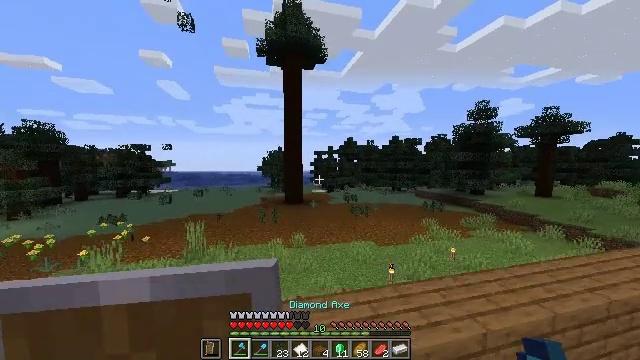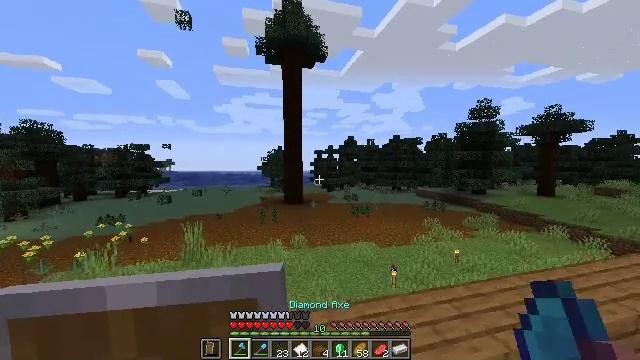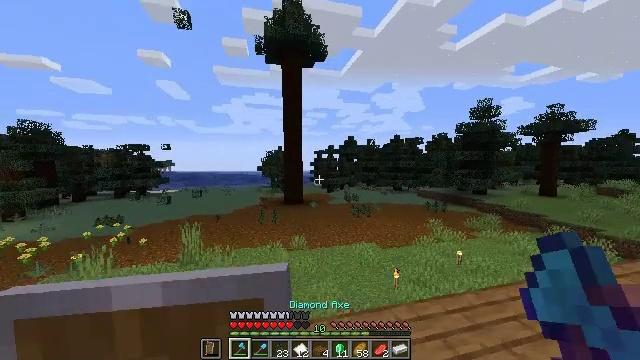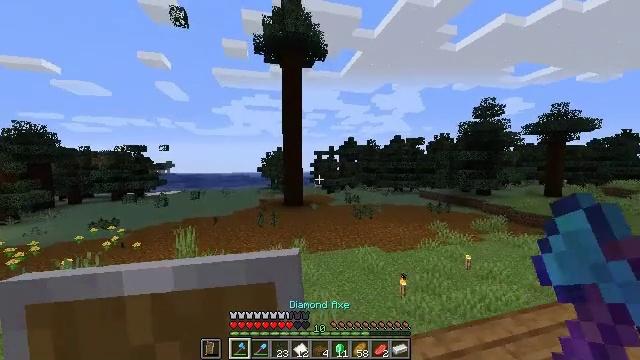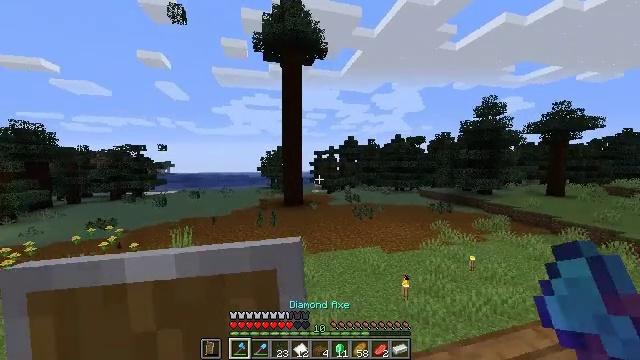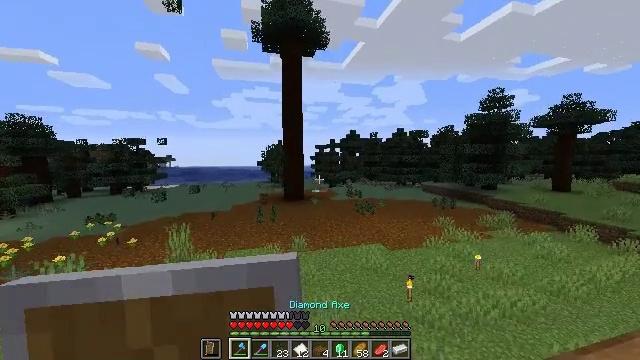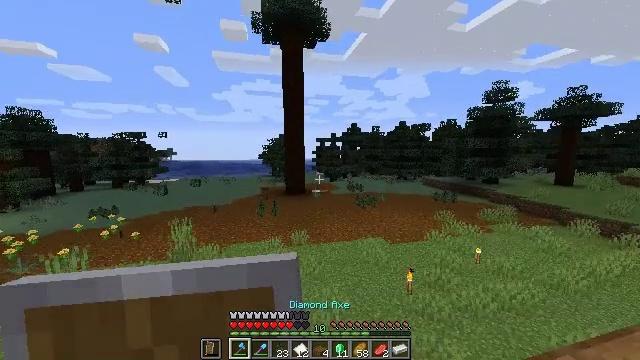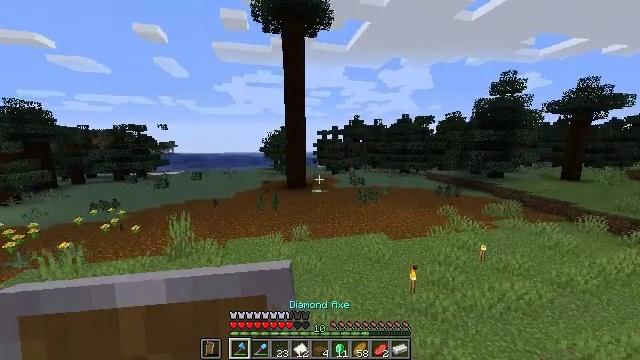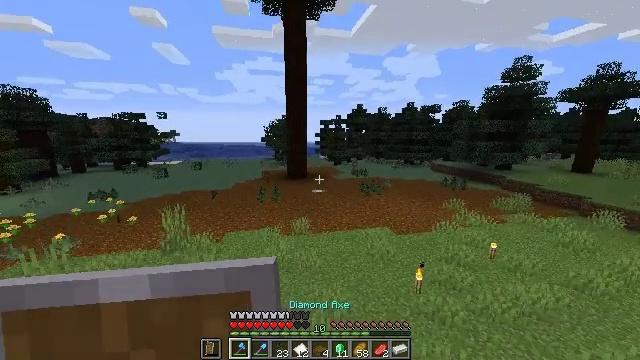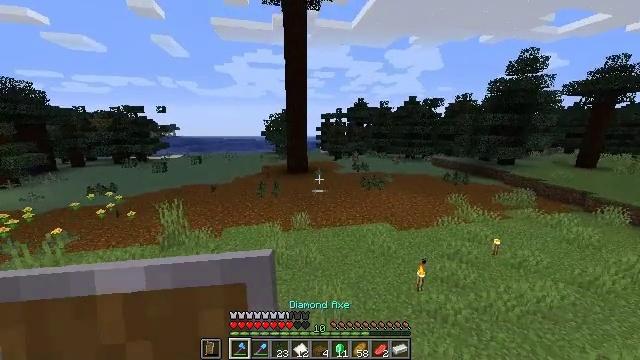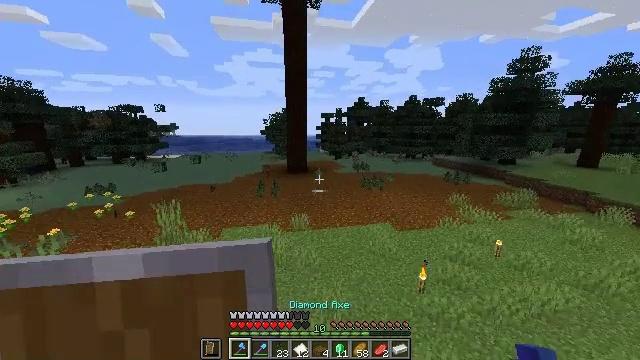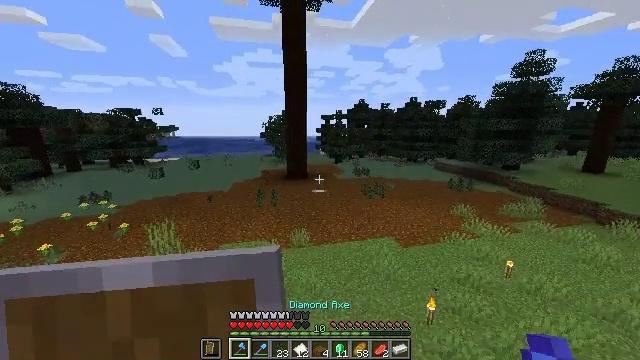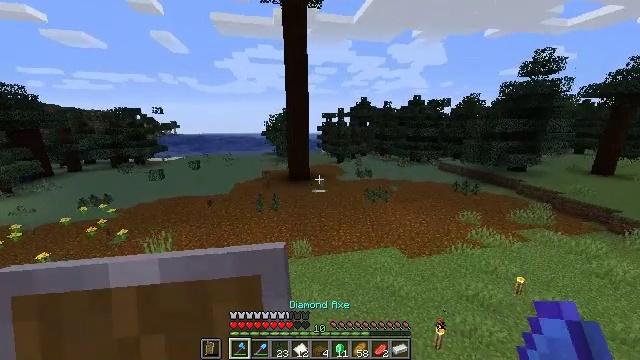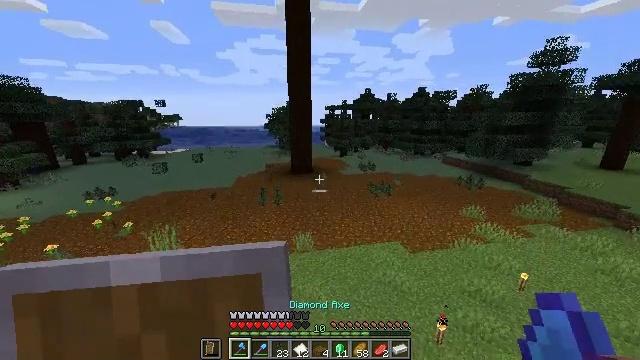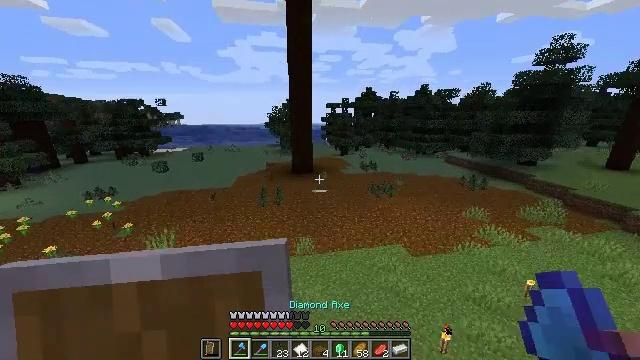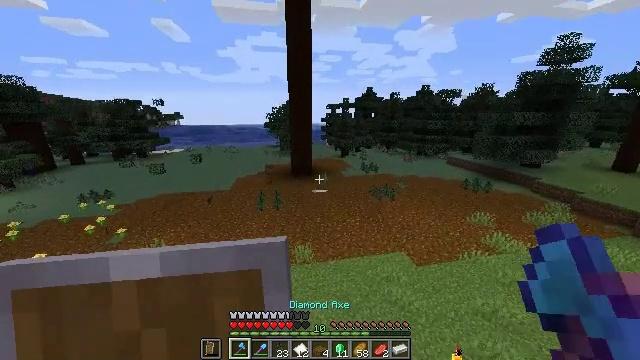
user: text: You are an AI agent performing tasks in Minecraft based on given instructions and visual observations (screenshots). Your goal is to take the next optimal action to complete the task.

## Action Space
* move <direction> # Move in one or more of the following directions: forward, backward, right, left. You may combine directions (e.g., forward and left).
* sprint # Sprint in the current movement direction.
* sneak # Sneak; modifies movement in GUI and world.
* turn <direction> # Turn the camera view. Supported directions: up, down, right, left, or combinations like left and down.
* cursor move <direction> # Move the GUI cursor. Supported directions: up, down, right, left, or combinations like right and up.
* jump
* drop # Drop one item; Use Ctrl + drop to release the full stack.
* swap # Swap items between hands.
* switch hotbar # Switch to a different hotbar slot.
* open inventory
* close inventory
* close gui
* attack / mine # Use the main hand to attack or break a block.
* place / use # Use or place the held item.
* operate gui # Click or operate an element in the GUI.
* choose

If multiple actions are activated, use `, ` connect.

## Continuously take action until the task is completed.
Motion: motion action
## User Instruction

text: Chop down the spruce log.
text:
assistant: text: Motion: move forward
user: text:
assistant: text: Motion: move forward, sprint
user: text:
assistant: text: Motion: move forward, sprint
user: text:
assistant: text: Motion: move forward, sprint
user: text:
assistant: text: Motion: move forward, sprint, turn down
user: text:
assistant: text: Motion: move forward, sprint, turn down
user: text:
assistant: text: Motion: move forward, sprint, turn down
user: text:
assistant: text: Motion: move forward, sprint, turn down
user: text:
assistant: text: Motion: move forward, sprint, turn down
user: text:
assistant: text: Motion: move forward, sprint, jump
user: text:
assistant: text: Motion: move forward, sprint, jump
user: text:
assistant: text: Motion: move forward, sprint, turn down, jump
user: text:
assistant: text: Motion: move forward, sprint, turn down, jump
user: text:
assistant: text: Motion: move forward, sprint, jump
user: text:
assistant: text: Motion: move forward, sprint, jump
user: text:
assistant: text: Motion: move forward, sprint, jump
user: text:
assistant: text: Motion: move forward, sprint, jump
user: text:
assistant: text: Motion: move forward, sprint, jump
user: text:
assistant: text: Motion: move forward, sprint, turn left and up, jump
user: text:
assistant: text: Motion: move forward, sprint, turn left and up, jump
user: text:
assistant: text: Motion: move forward, sprint, turn left and up, jump
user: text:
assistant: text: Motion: move forward, sprint, jump
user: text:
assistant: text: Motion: move forward, sprint, jump
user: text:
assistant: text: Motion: move forward, sprint, jump
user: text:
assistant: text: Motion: move forward, sprint, jump
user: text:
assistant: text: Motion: move forward, sprint, turn up, jump
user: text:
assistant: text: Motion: move forward, sprint, turn up, jump
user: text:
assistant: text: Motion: move forward, sprint, turn up, jump
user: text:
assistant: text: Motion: move forward, sprint, turn up, jump
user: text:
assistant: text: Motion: move forward, sprint, turn up, jump